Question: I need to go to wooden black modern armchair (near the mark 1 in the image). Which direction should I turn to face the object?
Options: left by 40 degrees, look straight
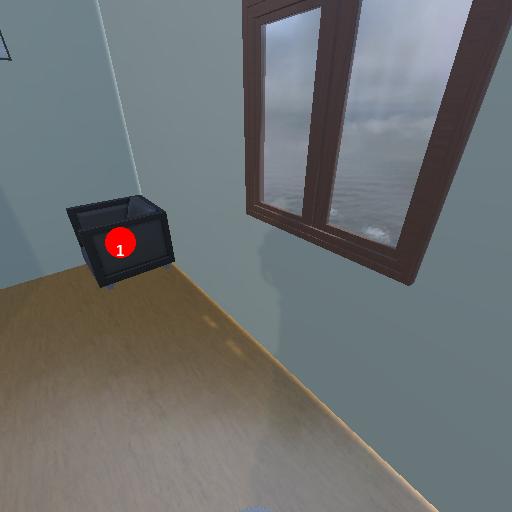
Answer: left by 40 degrees